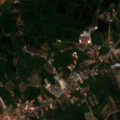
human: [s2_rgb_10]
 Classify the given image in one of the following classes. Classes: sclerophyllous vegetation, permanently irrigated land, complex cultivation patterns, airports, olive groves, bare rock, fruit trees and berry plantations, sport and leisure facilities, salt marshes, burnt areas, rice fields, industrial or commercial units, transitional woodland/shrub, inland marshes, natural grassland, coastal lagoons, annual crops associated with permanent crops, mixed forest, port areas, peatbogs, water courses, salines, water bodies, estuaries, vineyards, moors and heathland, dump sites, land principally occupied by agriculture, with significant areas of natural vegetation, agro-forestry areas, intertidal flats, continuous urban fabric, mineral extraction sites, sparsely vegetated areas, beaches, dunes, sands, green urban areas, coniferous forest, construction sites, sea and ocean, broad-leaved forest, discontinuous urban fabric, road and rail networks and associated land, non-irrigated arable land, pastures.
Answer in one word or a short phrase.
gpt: discontinuous urban fabric, complex cultivation patterns, mixed forest, transitional woodland/shrub